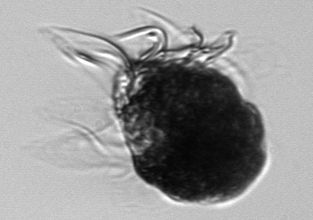
Label: Laboea_strobila